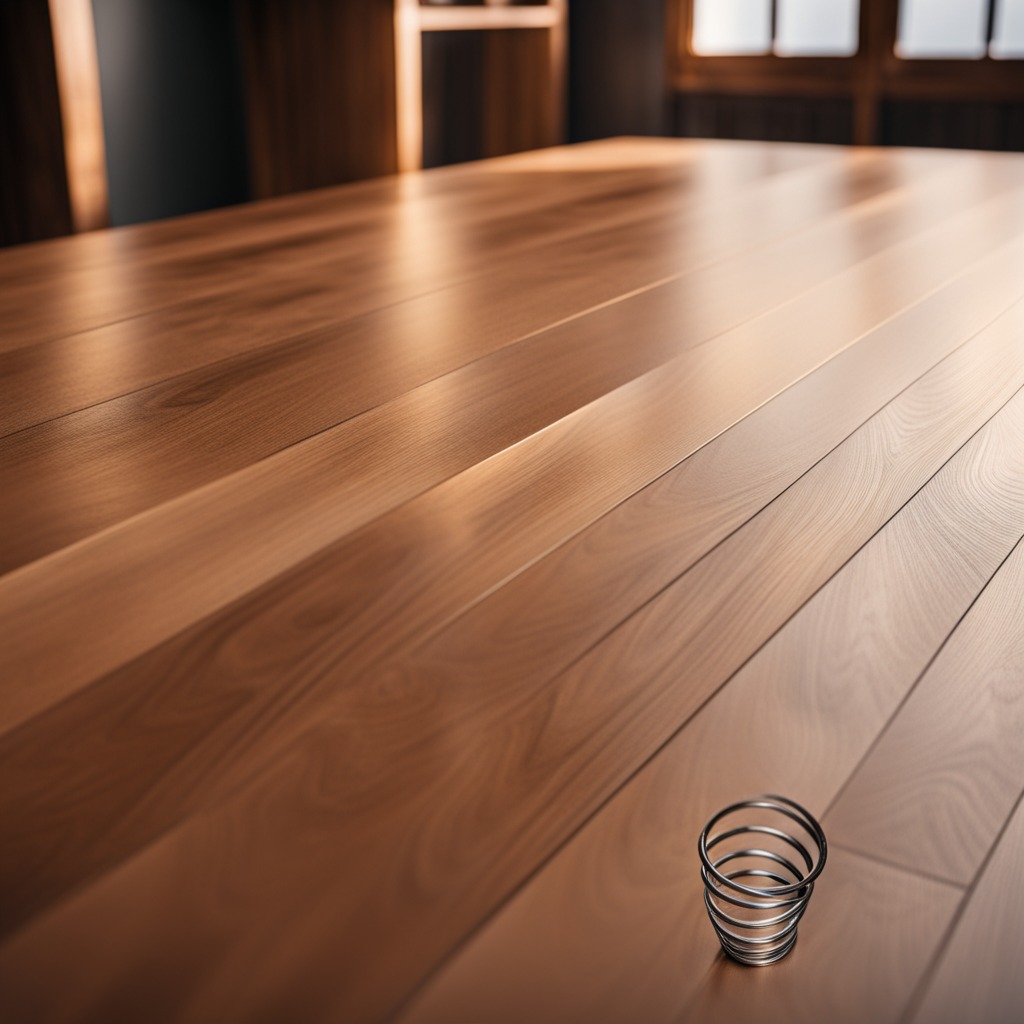
A coiled metal spring is lying on a wooden table.